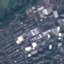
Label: Industrial